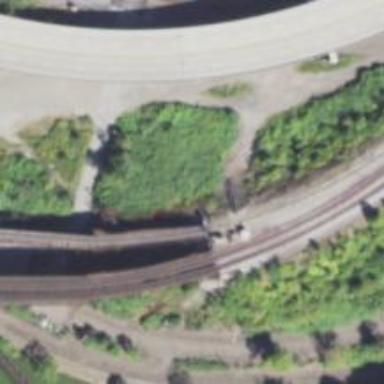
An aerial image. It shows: Railway bridge leading to rail yard.